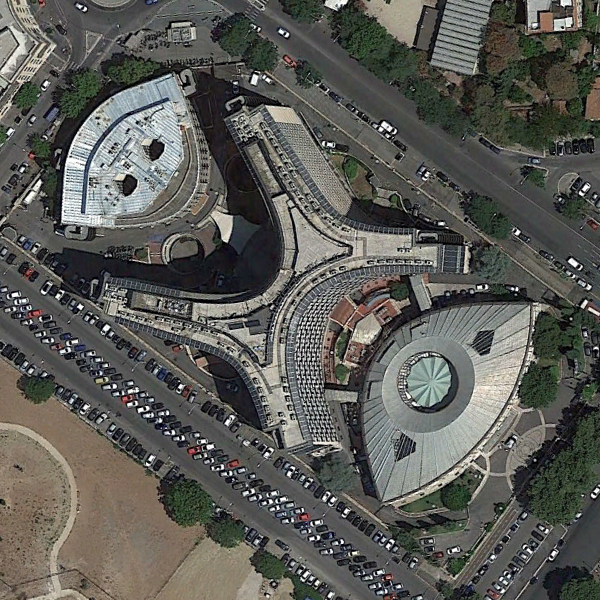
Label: Center